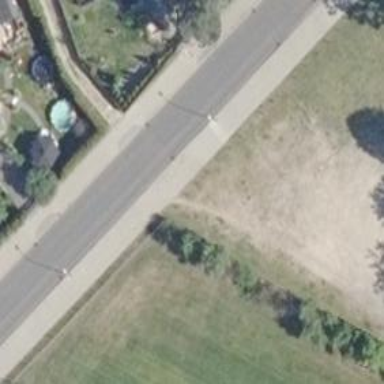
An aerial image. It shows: Residential road with asphalt surface and sidewalks on both sides. There is cycle track on the left side.